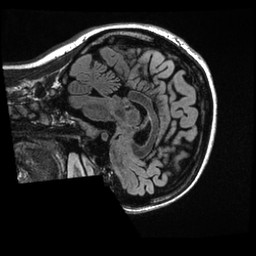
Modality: T1w
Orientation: sagittal
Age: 23
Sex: female